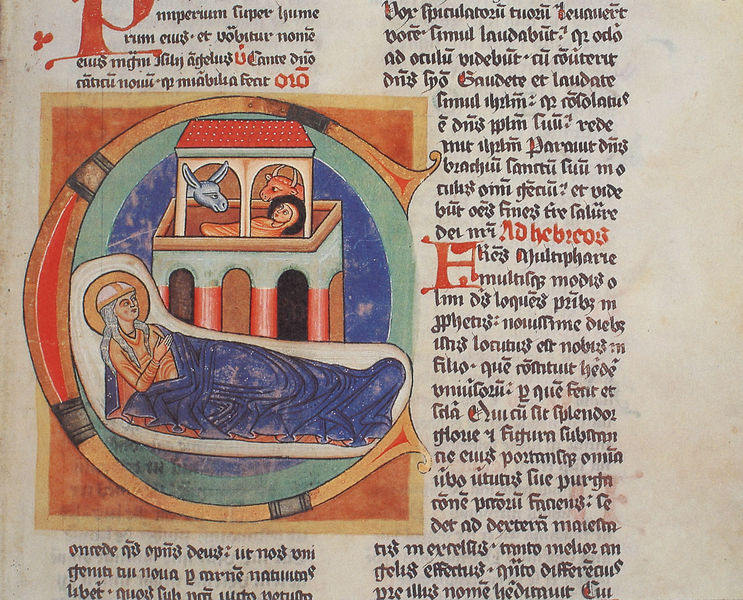
Titel: Ratmann Sakramentar
Institution: Hildesheim, Domschatz
Schlagwörter: blau, frau, säulen, architektur, falten, esel, spalten, druck, text, buchstaben, initiale, buchseite, heiligenschein, jesus, griechisch, mittelalter, stall, tempel, maria, ochse, stier, handschrift, romanisch, latein, lateinisch, jesuskind, geburt christi, mandorla, buchmalerei, c